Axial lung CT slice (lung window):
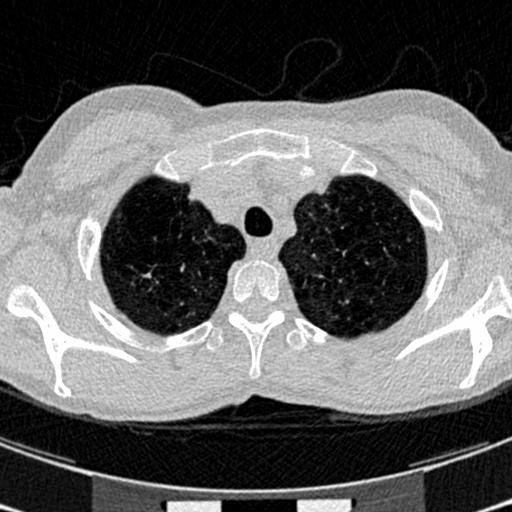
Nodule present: no